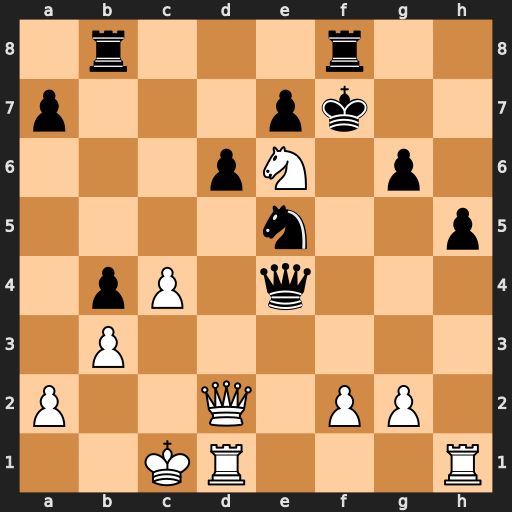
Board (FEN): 1r3r2/p3pk2/3pN1p1/4n2p/1pP1q3/1P6/P2Q1PP1/2KR3R
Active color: w
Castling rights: -
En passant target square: -
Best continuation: Ng5+ Kg8 Nxe4